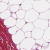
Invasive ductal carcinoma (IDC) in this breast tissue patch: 0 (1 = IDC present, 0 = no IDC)